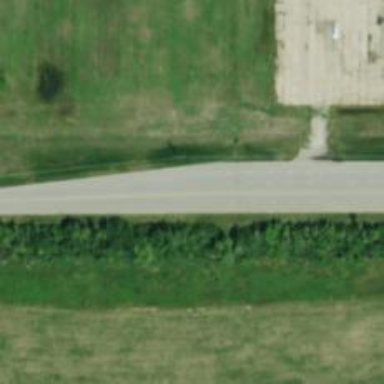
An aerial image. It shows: Service road.